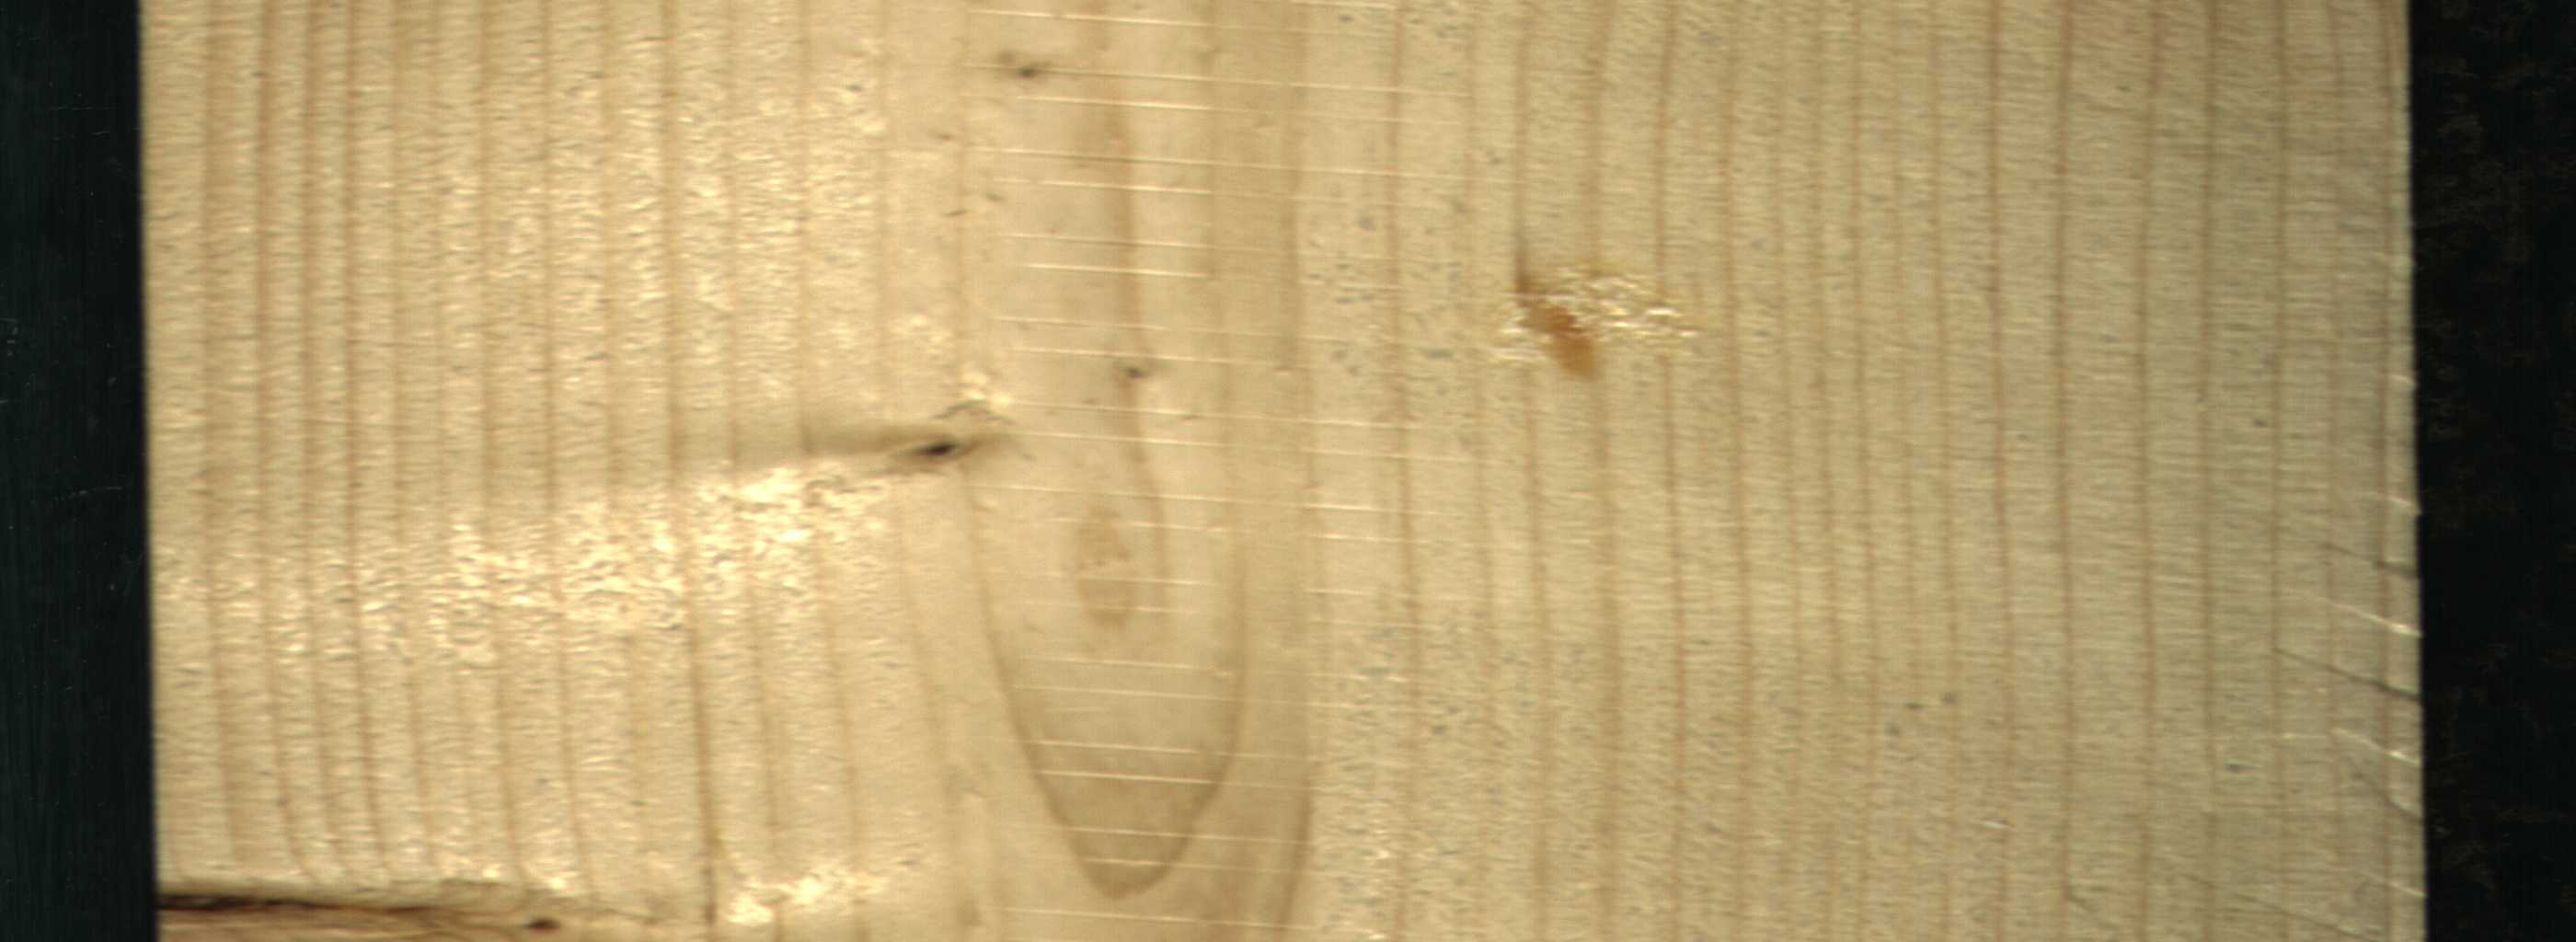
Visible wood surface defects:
resin
resin
Dead_Knot
Dead_Knot
Live_Knot